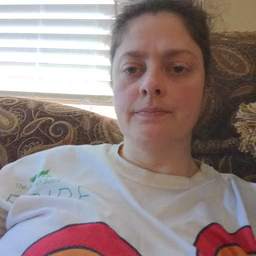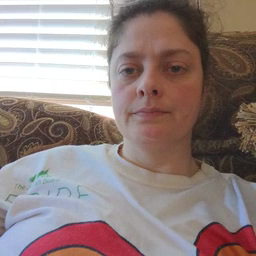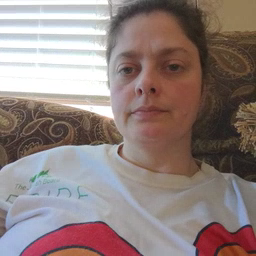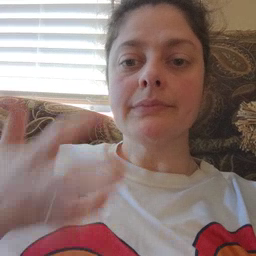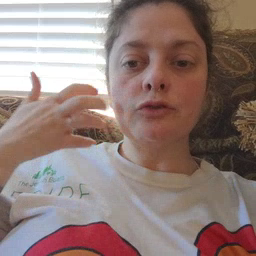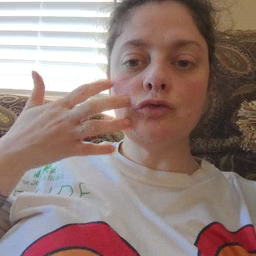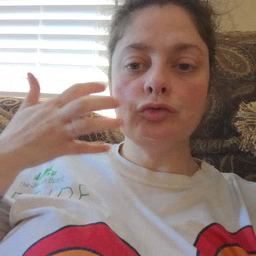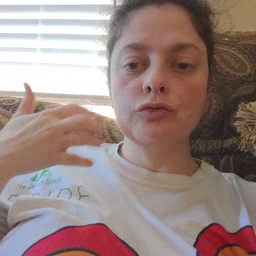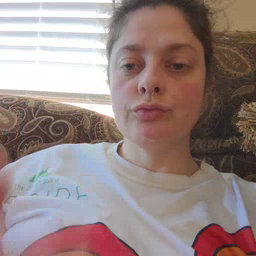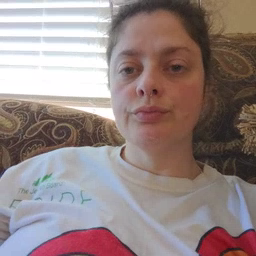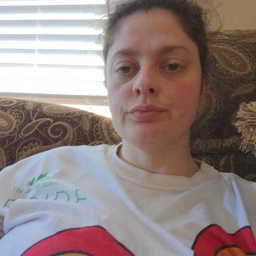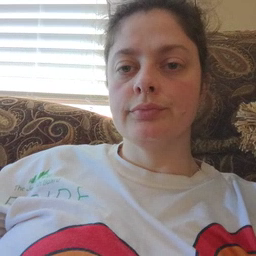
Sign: tiger